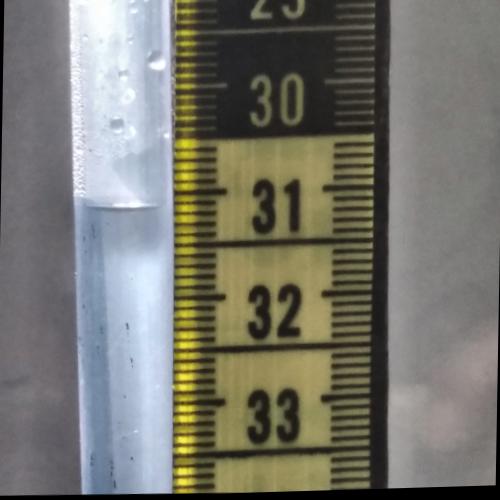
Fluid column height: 31.1 cm